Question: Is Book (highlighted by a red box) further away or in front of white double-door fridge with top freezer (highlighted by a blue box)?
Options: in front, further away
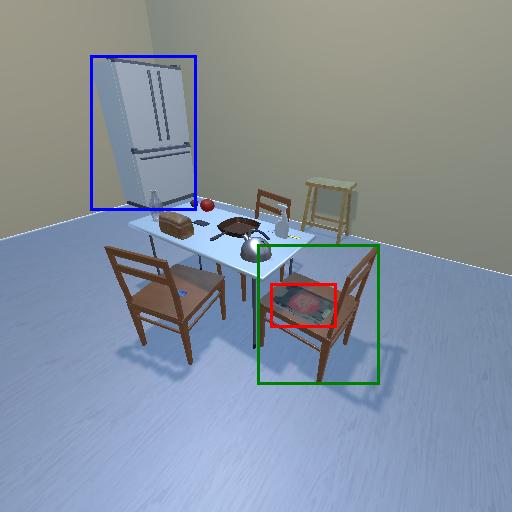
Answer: in front